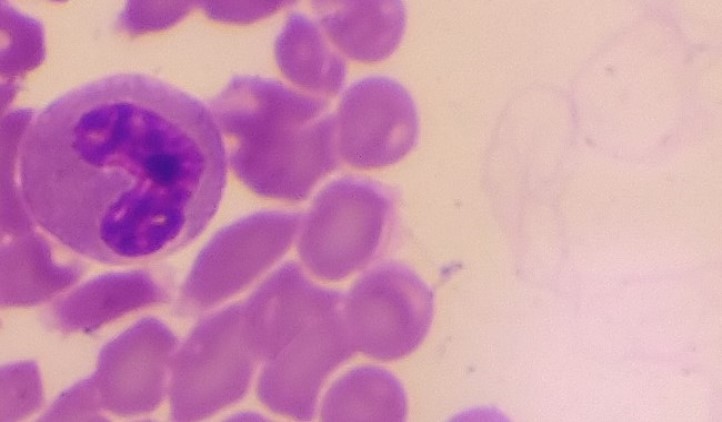
White blood cell type: Eosinophil